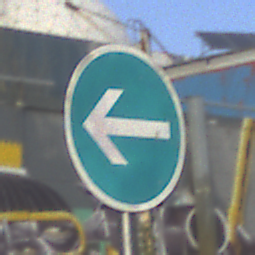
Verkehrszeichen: VorgeschriebeneFahrtrichtungHierLinks
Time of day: MorningAfternoon
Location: Outdoor (Urban)
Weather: PartlyCloudy
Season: NotSpecified
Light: Natural